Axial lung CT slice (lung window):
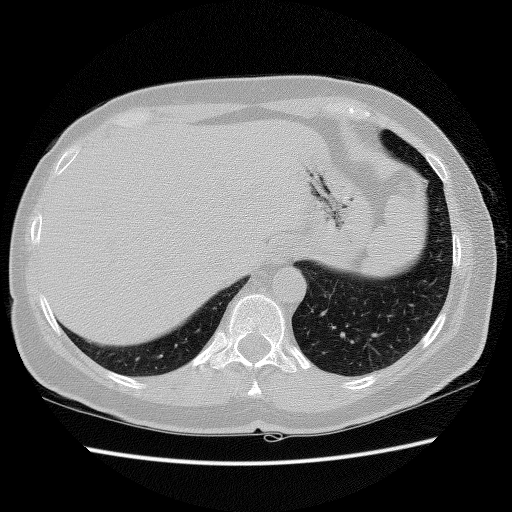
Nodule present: no